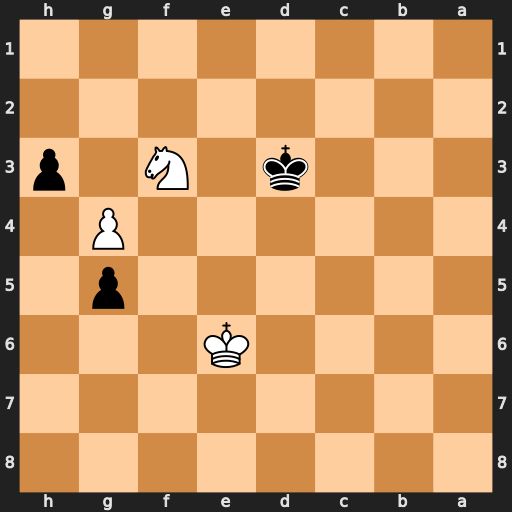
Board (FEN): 8/8/4K3/6p1/6P1/3k1N1p/8/8
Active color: b
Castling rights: -
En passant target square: -
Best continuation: Ke3 Nxg5 h2